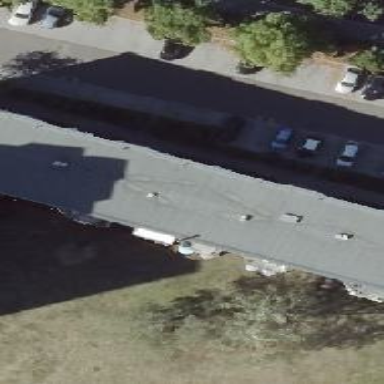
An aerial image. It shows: Flat-roofed apartment building.